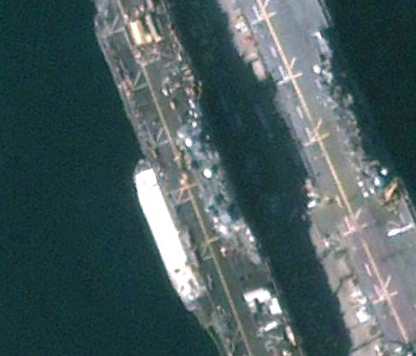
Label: assault